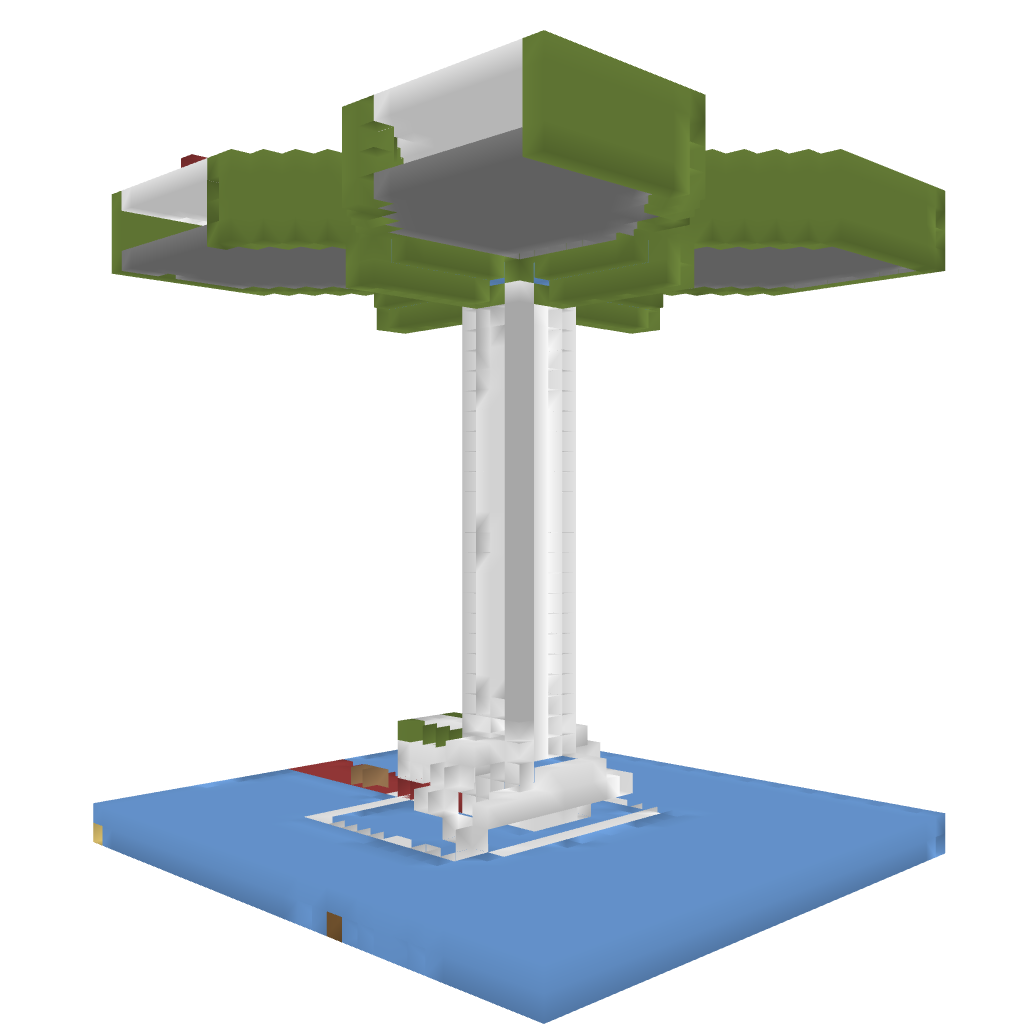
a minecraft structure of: Clover Grinder bad low quality